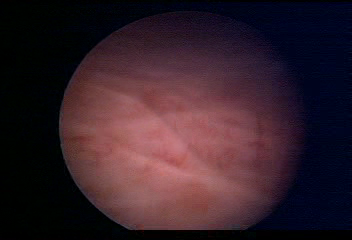
Modality: WLC
Class: Normal mucosa
Bladder cancer association: No